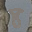
Label: 8